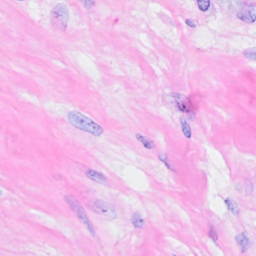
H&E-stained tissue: Breast